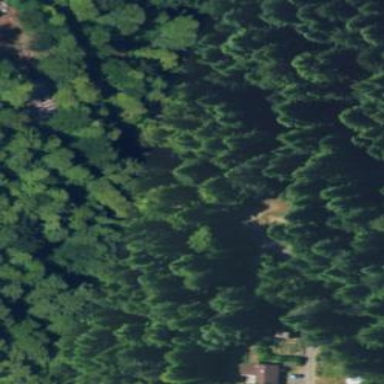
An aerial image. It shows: Forest area.